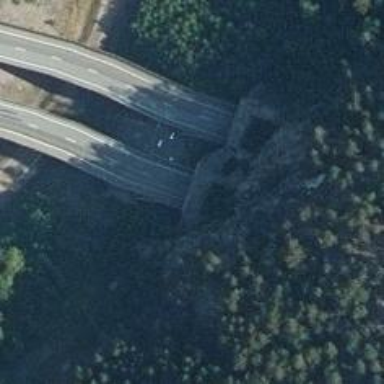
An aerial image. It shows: Asphalt bridge on motorway.